Question: With Bootstrap 3, what might be a good way of getting a bordered label with close icon? An example of the sort of thing from Stack Overflow:

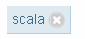
Answer: I ended up with <URL>:
'''
<span class="tag label label-info">
<span>Example Tag</span>
<a><i class="remove glyphicon glyphicon-remove-sign glyphicon-white"></i></a>
</span>
'''
CSS:
'''
.tag {
font-size: 14px;
padding: .3em .4em .4em;
margin: 0 .1em;
}
.tag a {
color: #bbb;
cursor: pointer;
opacity: 0.6;
}
.tag a:hover {
opacity: 1.0
}
.tag .remove {
vertical-align: bottom;
top: 0;
}
.tag a {
margin: 0 0 0 .3em;
}
.tag a .glyphicon-white {
color: #fff;
margin-bottom: 2px;
}
'''